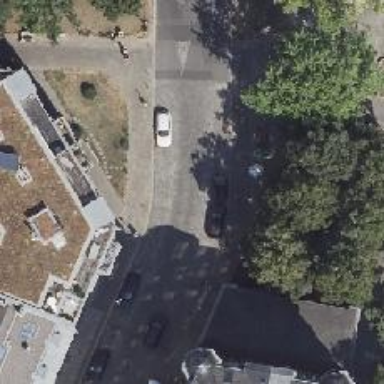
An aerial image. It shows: Residential road with separate sidewalks and parallel parking lanes on both sides.